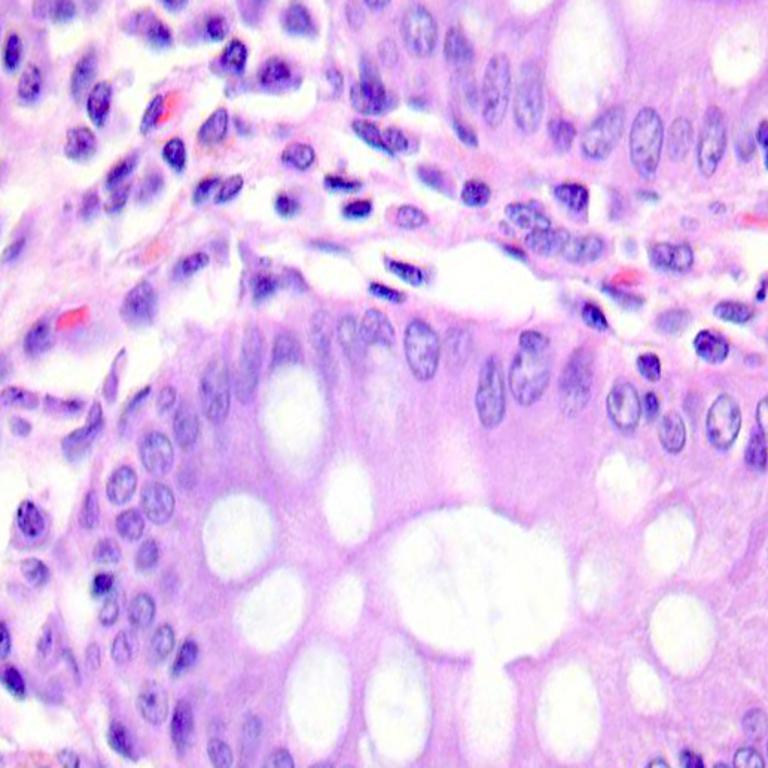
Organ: colon
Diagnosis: benign